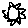
Label: sun